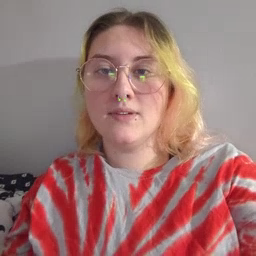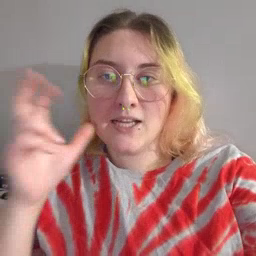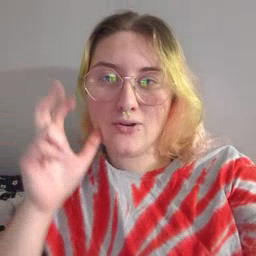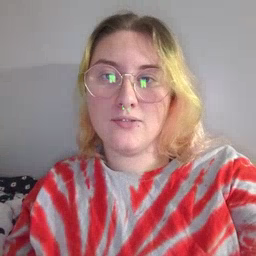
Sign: hear